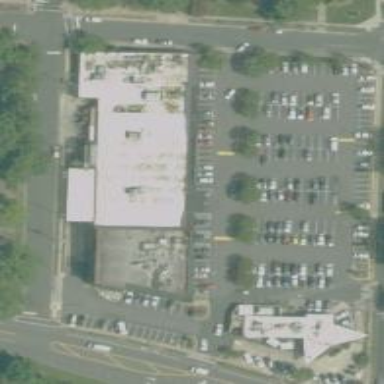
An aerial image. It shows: Supermarket.